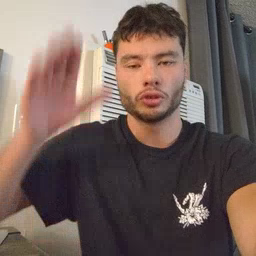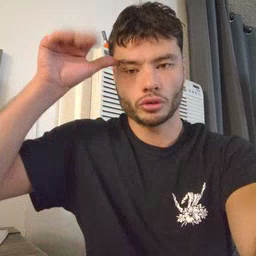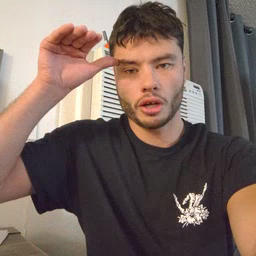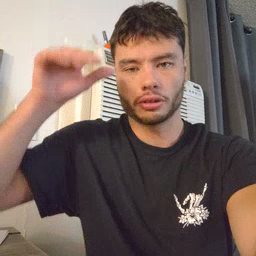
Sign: donkey